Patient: sex F, age 39
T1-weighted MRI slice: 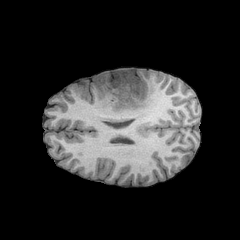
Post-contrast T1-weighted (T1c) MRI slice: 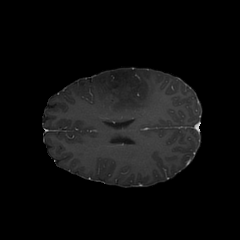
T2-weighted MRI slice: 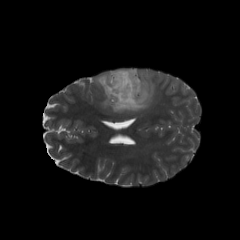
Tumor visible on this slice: yes
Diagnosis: Astrocytoma, IDH-mutant
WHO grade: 2